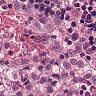
Metastatic tissue present: yes